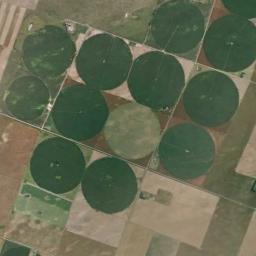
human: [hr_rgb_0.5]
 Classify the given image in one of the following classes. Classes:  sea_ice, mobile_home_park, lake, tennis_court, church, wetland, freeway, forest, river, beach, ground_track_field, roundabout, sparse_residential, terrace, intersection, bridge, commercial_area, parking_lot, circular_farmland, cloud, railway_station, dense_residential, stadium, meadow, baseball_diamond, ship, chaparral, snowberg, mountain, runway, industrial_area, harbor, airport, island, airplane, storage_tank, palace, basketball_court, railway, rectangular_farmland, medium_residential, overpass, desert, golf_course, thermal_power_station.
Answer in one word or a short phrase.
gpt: circular_farmland